Current action and preconditions to check: trajectory_clear

Your task: For each precondition in the list above, predict whether it will hold at this action.

Consider the current scene as observed from the mobile robot's camera, and analyze the predicted future states of all dynamic agents (e.g., people, animals, vehicles, or any moving entities) within the NEXT SECOND.

IMPORTANT: Only answer "very likely" if you are absolutely certain—based on strong, clear evidence—that a dynamic agent will violate the precondition in the predicted future state. Do NOT answer "very likely" for unlikely, ambiguous, or low-probability risks.

Ask yourself for each precondition: Is there a high probability, with clear and convincing evidence, that the predicted future states of any dynamic agent will interfere with the predicted future state of the currently executing action within the NEXT SECOND, causing that precondition to fail?

Assess the risk level based on these predictions. Use "likely" or "very likely" if motions create a clear risk of interference.

Use "neutral" or "improbable" if agents are nearby but their predicted paths are clearly diverging or non-conflicting.

Failure Risk Categories: "very improbable", "improbable", "neutral", "likely", "very likely"

Answer Format: Output ONLY the probability_of_failure value from these categories: "very improbable", "improbable", "neutral", "likely", "very likely"

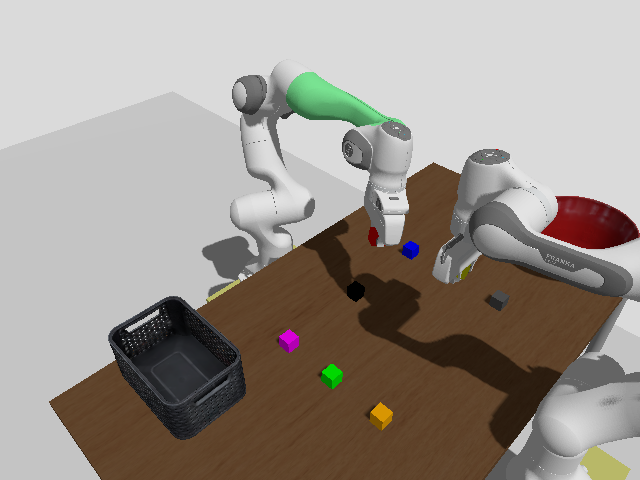

Answer: improbable